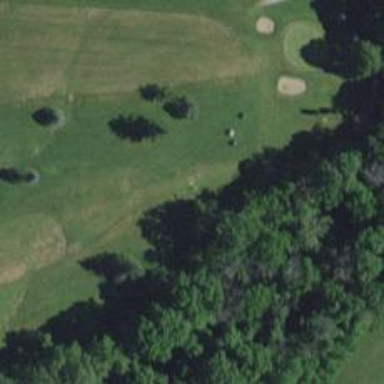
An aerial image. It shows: Golf tee.